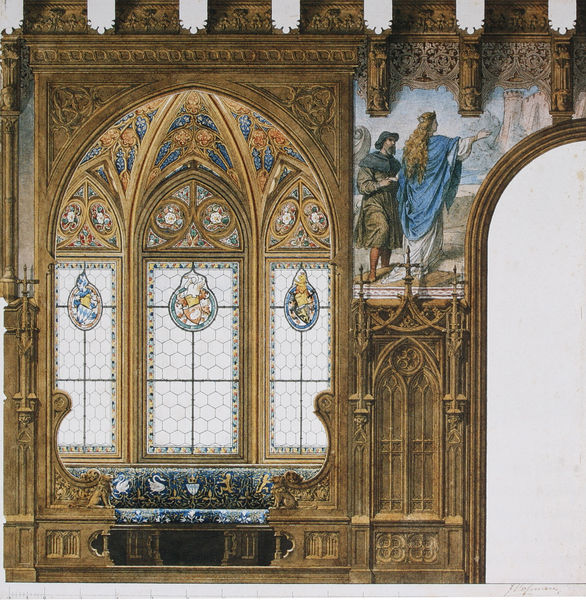
Titel: Aufriss der Südwand des Schlafzimmers mit gerundeter Erkernische, Schloss Neuschwanstein
Künstler: Julius Hofmann
Schlagwörter: blau, gemälde, himmel, mann, schatten, umhang, weiß, menschen, sitzen, ausschnitt, braun, bunt, fenster, frau, geste, glas, grau, haar, holz, hut, licht, marmor, raum, rücken, skizze, säule, säulen, tür, zeichnung, schloss, weg, malerei, ornament, blond, wand, architektur, sockel, spitze, bild, kirche, gold, haare, kelch, mantel, stoff, innen, gotik, relief, schwan, sitz, bogen, türe, bank, saal, kuppel, romantik, bezug, gestühl, polster, spitz, verkleidung, detail, dekor, ornamente, wandgemälde, wandmalerei, sitzgruppe, zinnen, halle, foto, bögen, eingang, erker, nische, schild, gewölbe, burg, bayern, kreuz, palast, scheiben, entwurf, bleiglas, schnitzerei, photo, fries, wappen, sims, löwen, voluten, glasfenster, glasmalerei, gotisch, rosette, spitzbogen, wandaufriss, märchen, apsis, rundbögen, andacht, fensterbank, fresken, kapelle, historismus, löwe, fresko, golden, kitsch, privat, gothik, sitzbank, joch, hirte, phantasie, streben, fassung, schwäne, schnitzen, sitzgelegenheit, masswerk, vertäfelung, verziehrung, verglasung, blei, fenste, neugotik, kirchenfenster, ludwig ii., mittelater, buntglasfenster, glaskunst, lange, interiuer, rdee, stehene, vraun, schwank